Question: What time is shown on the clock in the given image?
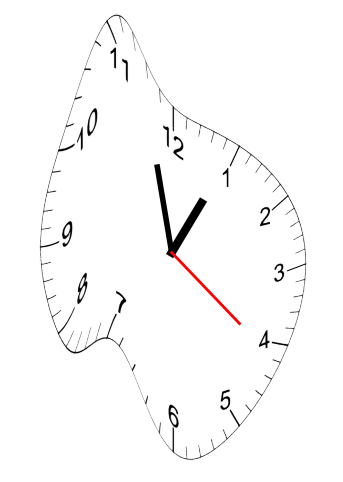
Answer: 12:57:21